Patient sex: F
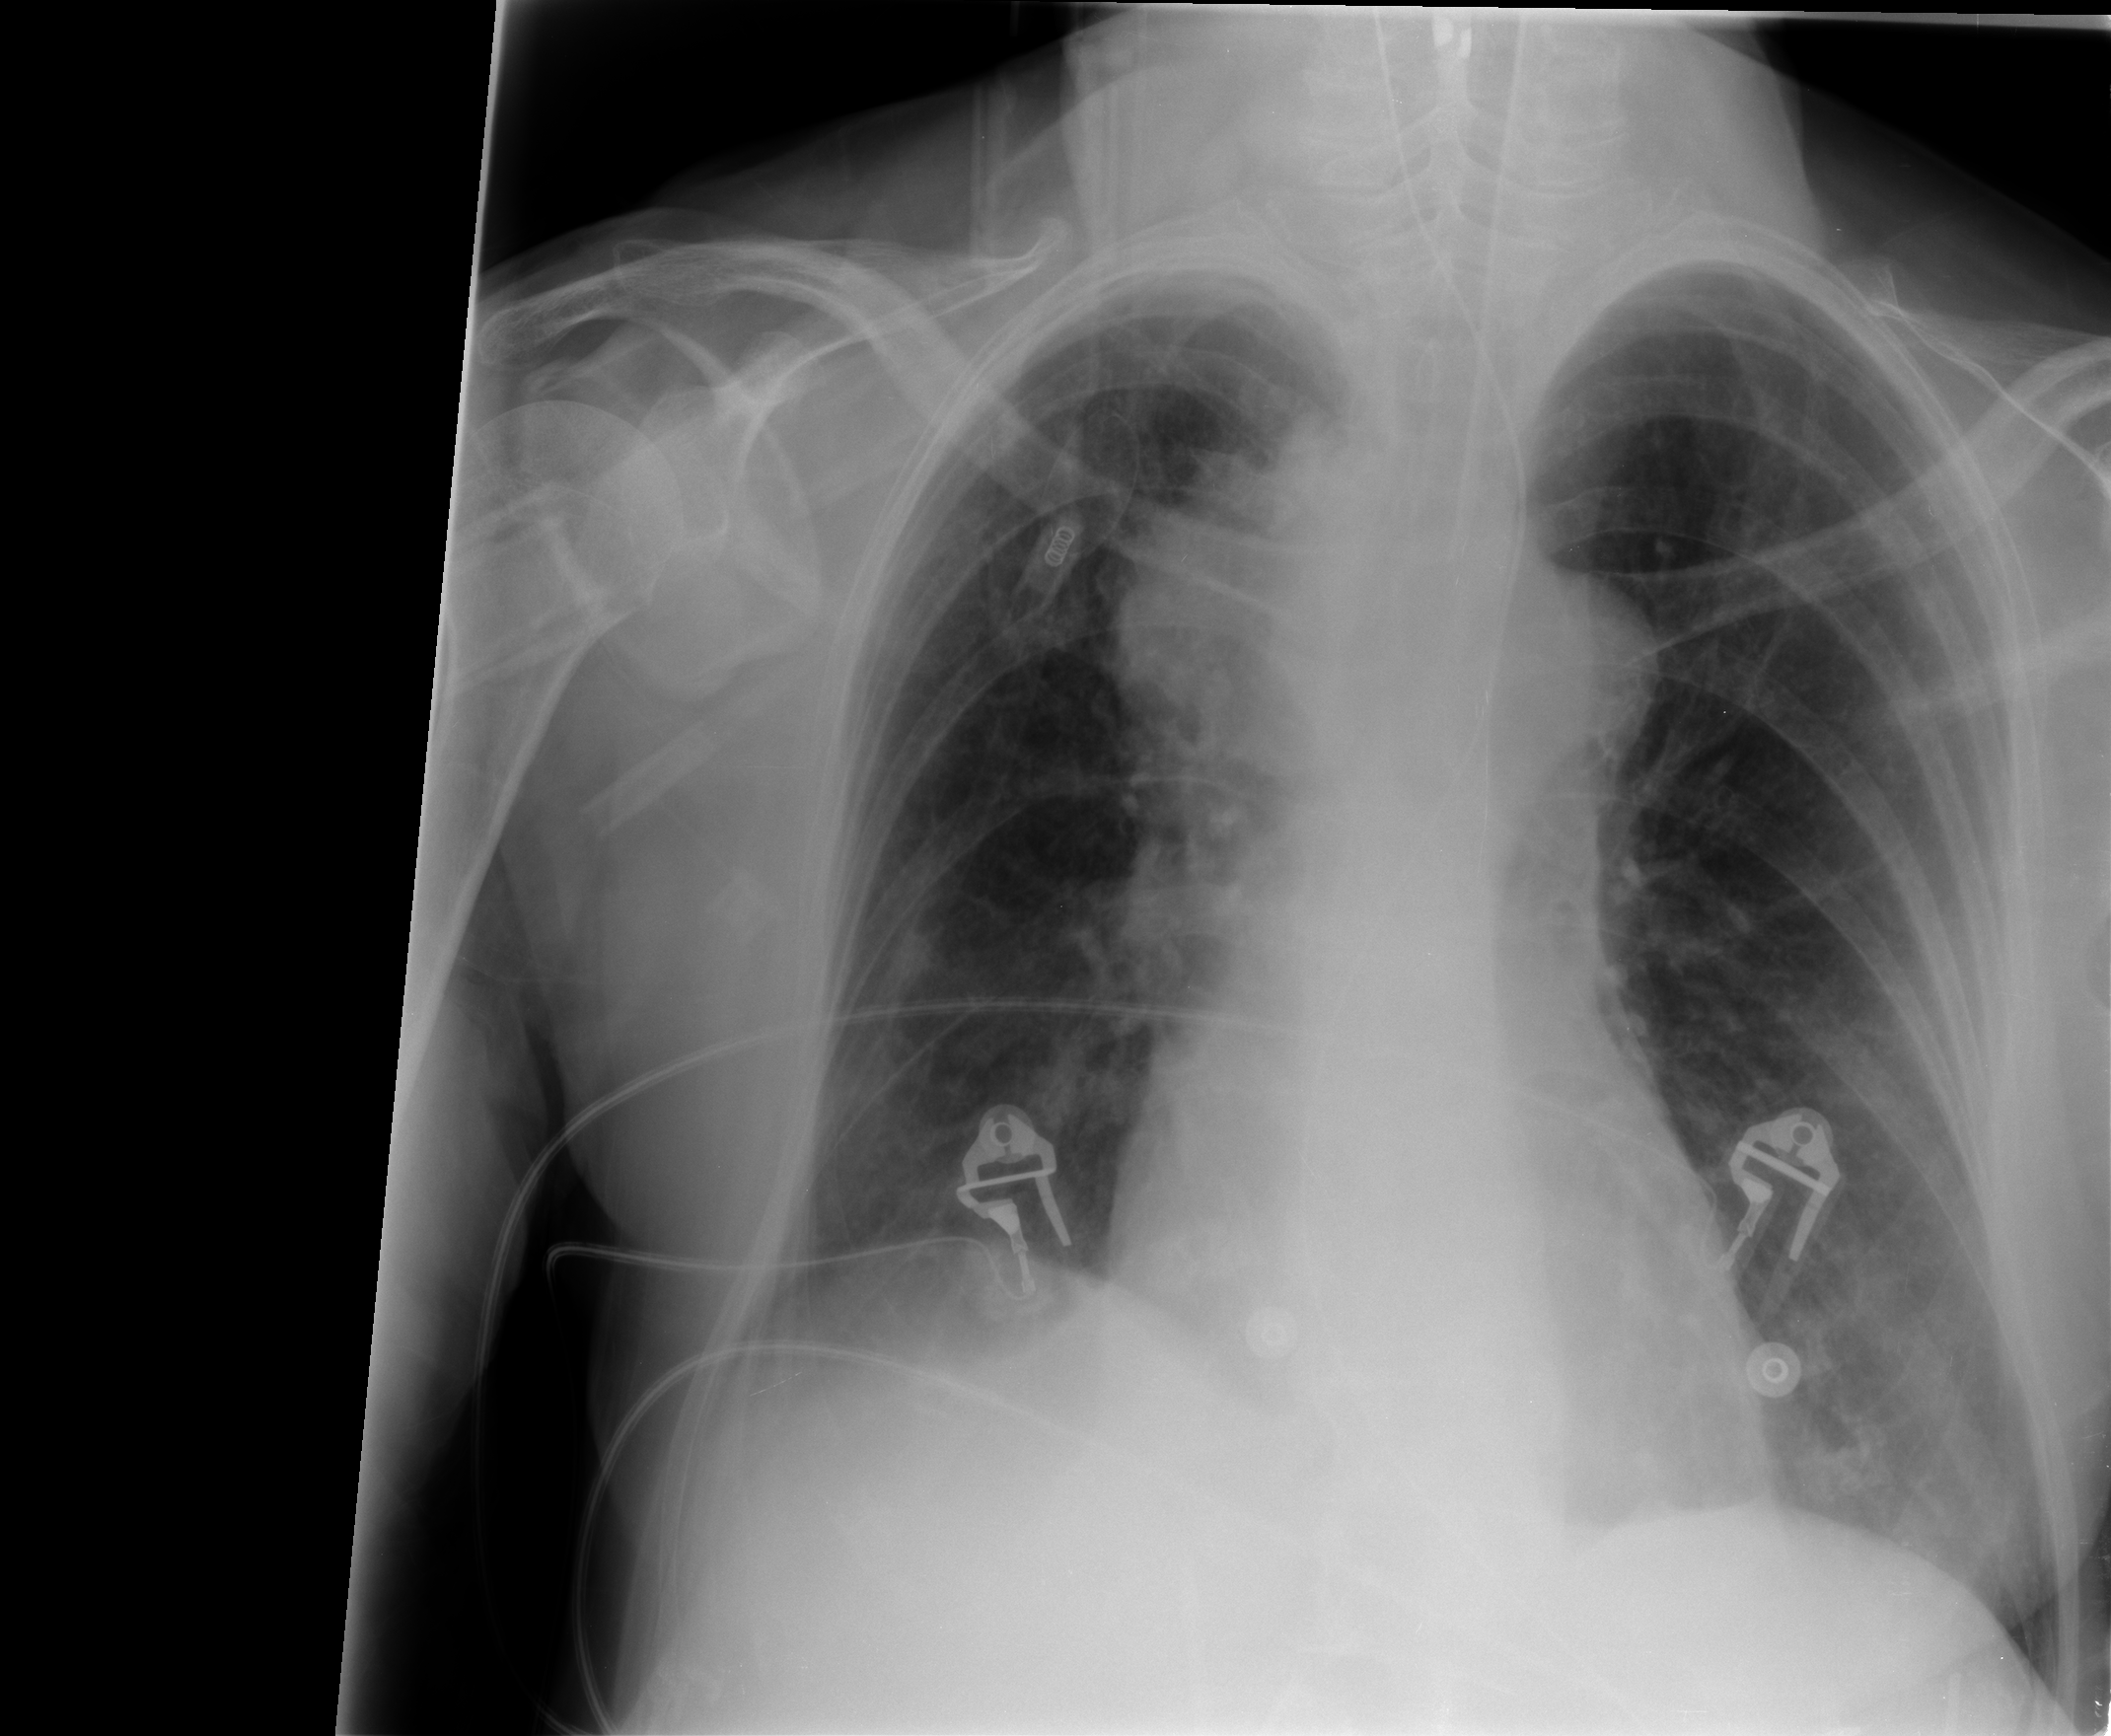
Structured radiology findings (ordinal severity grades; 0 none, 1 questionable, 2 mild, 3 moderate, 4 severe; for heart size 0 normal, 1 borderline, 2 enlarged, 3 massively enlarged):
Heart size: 0
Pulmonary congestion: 0
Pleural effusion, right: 2
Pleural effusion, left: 2
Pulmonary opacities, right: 0
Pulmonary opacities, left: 0
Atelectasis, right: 2
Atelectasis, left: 2